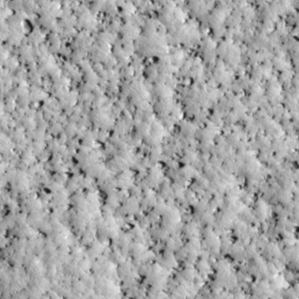
Label: non_frost